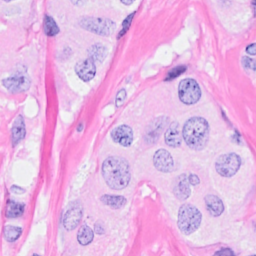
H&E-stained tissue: Breast